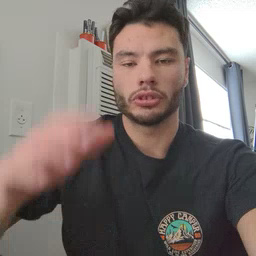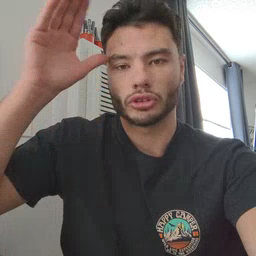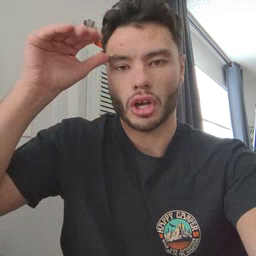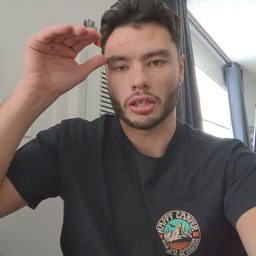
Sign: donkey